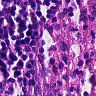
Metastatic tissue present: no